Field crop: maize
Growth stage: 2
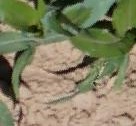
Species: maize